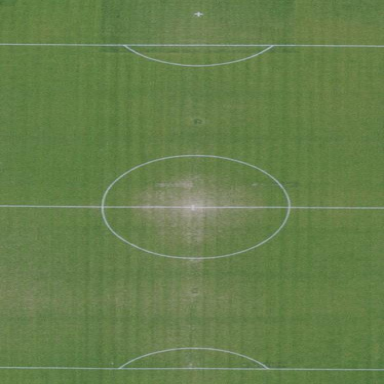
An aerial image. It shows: Soccer pitch for leisureland activities.